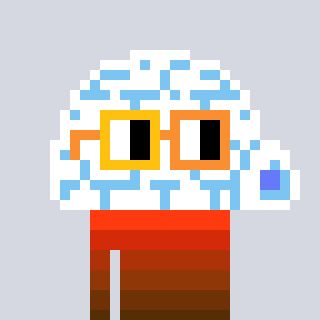
a pixel art character with square yellow and orange glasses, a igloo-shaped head and a bege-colored body on a cool background